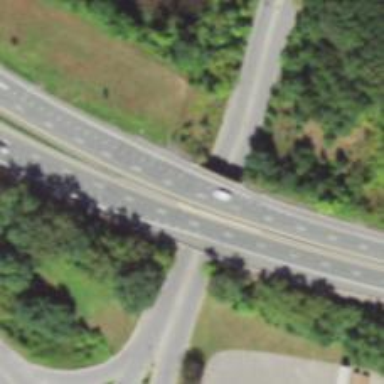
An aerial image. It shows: Primary highway bridge over expressway.